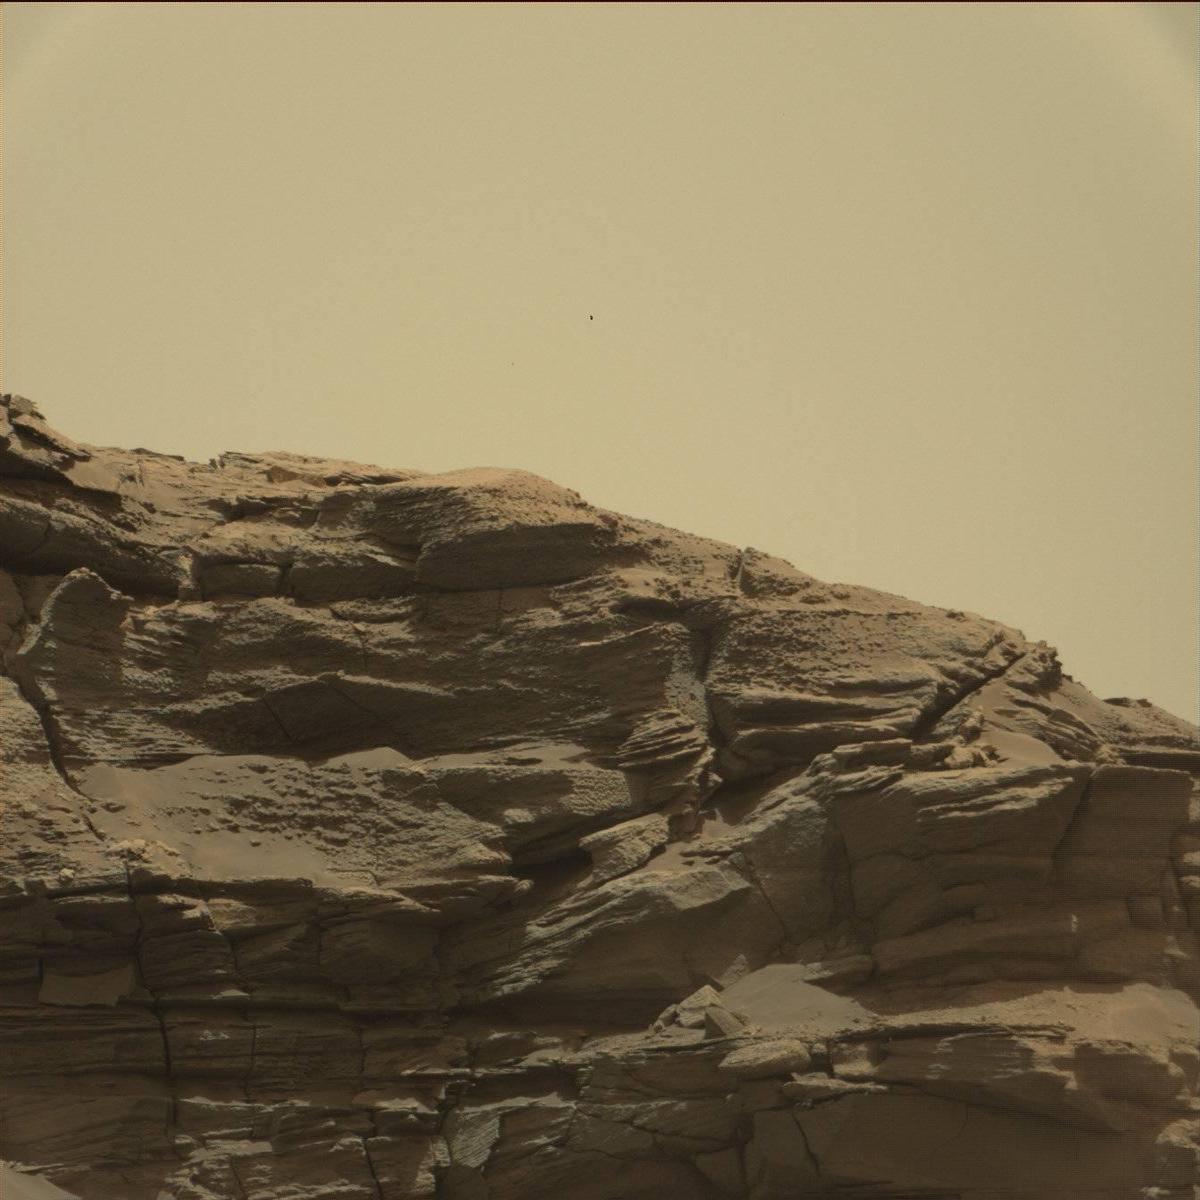
Terrain classes present: Bedrock, Sand / Soil, Sky